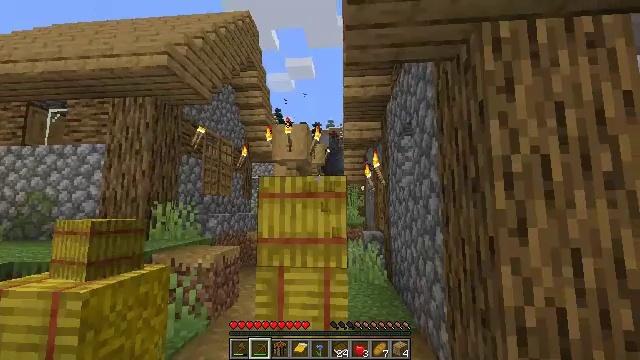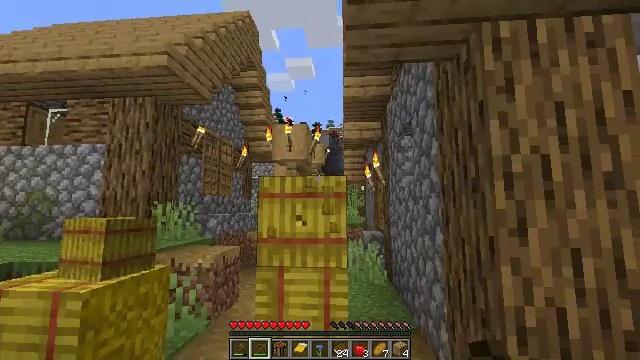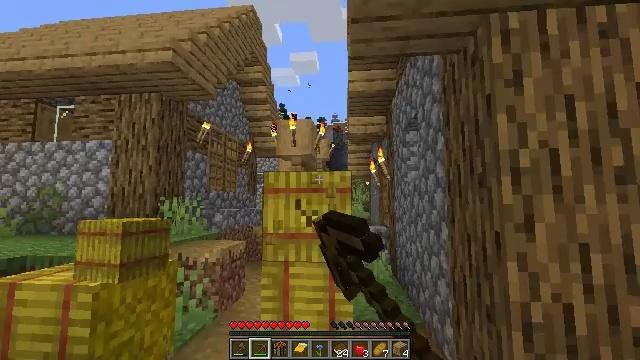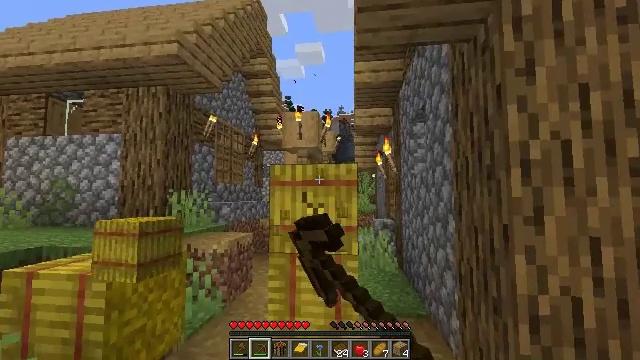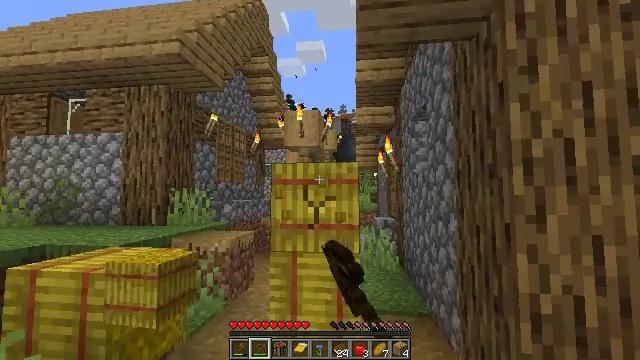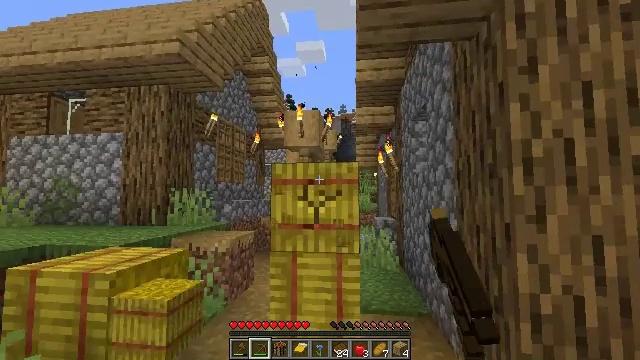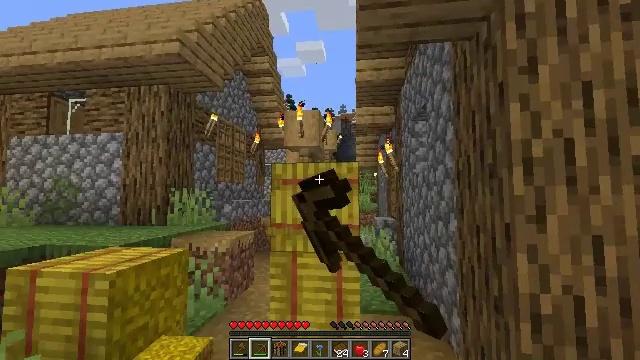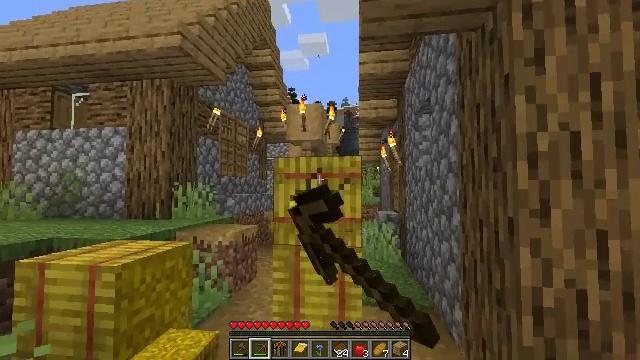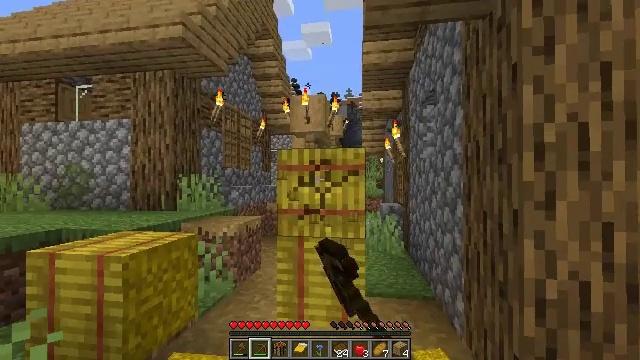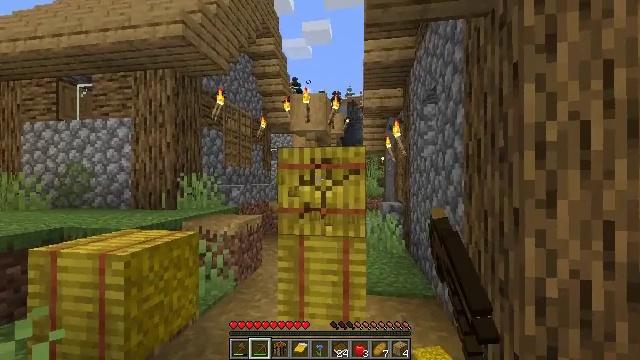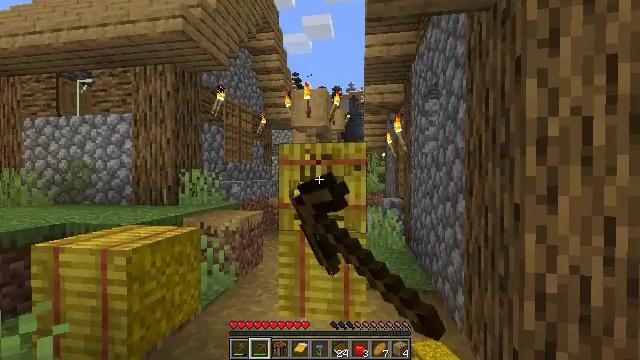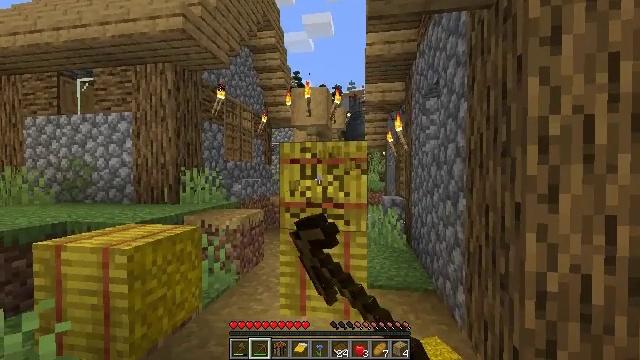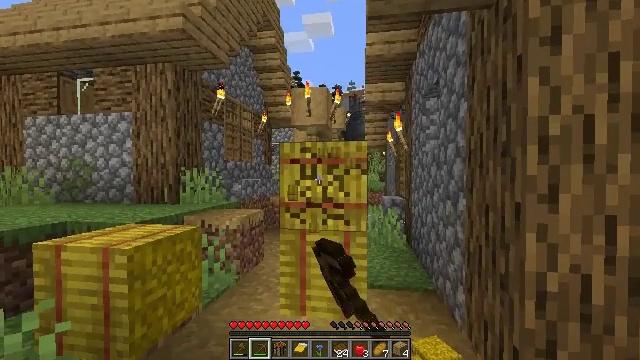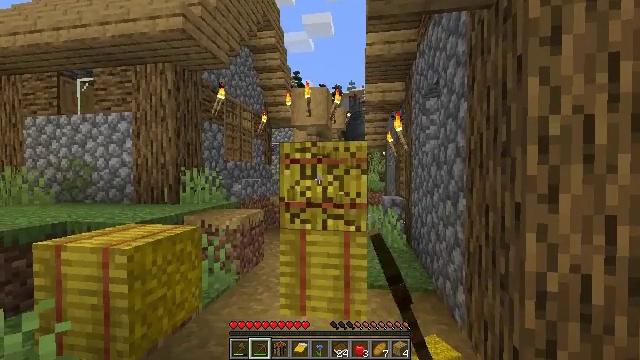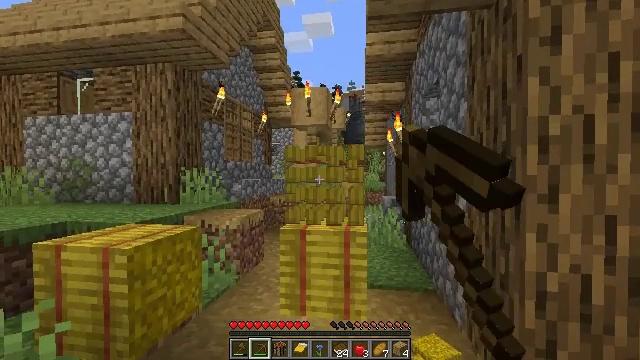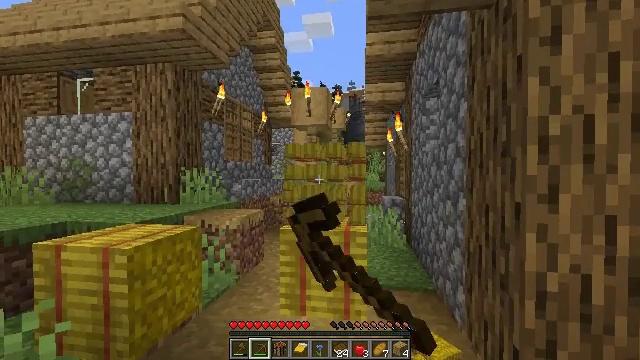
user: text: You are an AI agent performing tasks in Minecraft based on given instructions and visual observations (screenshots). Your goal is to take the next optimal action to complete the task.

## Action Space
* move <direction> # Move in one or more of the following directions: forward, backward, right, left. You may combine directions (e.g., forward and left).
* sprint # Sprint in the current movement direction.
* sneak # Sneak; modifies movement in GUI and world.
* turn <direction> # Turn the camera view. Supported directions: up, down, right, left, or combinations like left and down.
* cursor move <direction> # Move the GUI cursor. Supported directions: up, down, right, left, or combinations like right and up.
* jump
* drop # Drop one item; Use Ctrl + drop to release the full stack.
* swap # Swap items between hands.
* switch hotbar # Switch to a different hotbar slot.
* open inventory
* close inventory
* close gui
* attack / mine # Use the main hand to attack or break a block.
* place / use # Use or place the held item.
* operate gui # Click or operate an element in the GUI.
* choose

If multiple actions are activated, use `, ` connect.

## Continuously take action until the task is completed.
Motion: motion action
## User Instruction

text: Collect a hay block for crafting.
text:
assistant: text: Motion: attack / mine
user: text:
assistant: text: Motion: turn left and down, attack / mine
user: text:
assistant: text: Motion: turn left and down, attack / mine
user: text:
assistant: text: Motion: attack / mine
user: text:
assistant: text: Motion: attack / mine
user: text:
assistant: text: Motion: attack / mine
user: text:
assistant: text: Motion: turn down, attack / mine
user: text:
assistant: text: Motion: turn down, attack / mine
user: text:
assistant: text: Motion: attack / mine
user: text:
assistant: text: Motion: attack / mine
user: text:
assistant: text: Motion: attack / mine
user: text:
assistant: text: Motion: attack / mine
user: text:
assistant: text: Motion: attack / mine
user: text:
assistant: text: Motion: attack / mine
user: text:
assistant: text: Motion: attack / mine
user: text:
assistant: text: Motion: attack / mine
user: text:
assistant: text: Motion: move forward, turn down, attack / mine
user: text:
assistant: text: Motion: move forward, turn down, attack / mine
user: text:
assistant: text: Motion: move forward, turn down, attack / mine
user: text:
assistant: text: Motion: move forward, turn down, attack / mine
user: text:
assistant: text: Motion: move forward, attack / mine
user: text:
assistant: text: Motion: attack / mine
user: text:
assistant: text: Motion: attack / mine
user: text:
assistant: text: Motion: attack / mine
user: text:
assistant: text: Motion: attack / mine
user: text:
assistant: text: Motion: attack / mine
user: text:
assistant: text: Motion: attack / mine
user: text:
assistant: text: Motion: attack / mine
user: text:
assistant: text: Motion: attack / mine
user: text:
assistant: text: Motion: attack / mine